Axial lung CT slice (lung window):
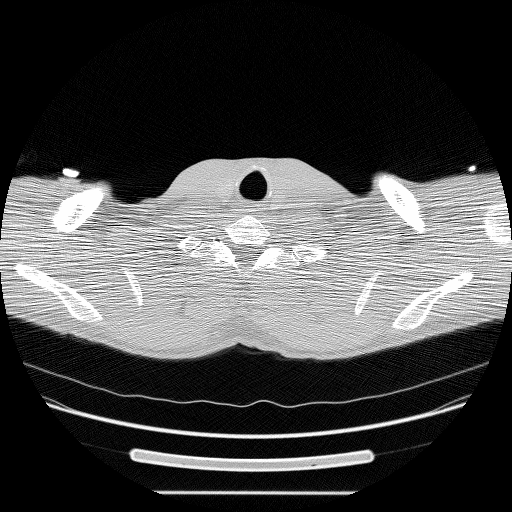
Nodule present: no